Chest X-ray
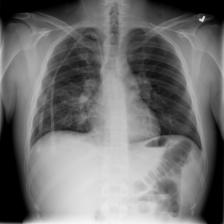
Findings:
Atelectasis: negative
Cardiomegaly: negative
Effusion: negative
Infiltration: negative
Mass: negative
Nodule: negative
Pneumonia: negative
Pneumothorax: negative
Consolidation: negative
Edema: negative
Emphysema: negative
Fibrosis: negative
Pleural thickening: negative
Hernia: negative